Field crop: tomato
Growth stage: 2
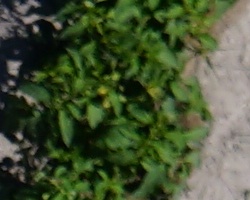
Species: tomato